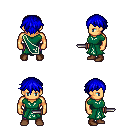
a pixel art fantasy rpg character, male body template, human, tanned skin, sash dress, magenta pants, blue short bangs hairstyle, brown shoes, dagger, four views (front, back, left, right), 2x2 character sprite sheet, small pixel art, hard edges, no anti-aliasing